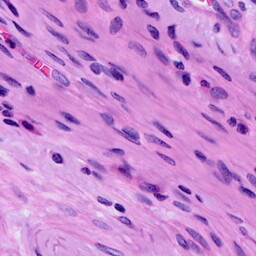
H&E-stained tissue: Cervix